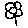
Label: flower